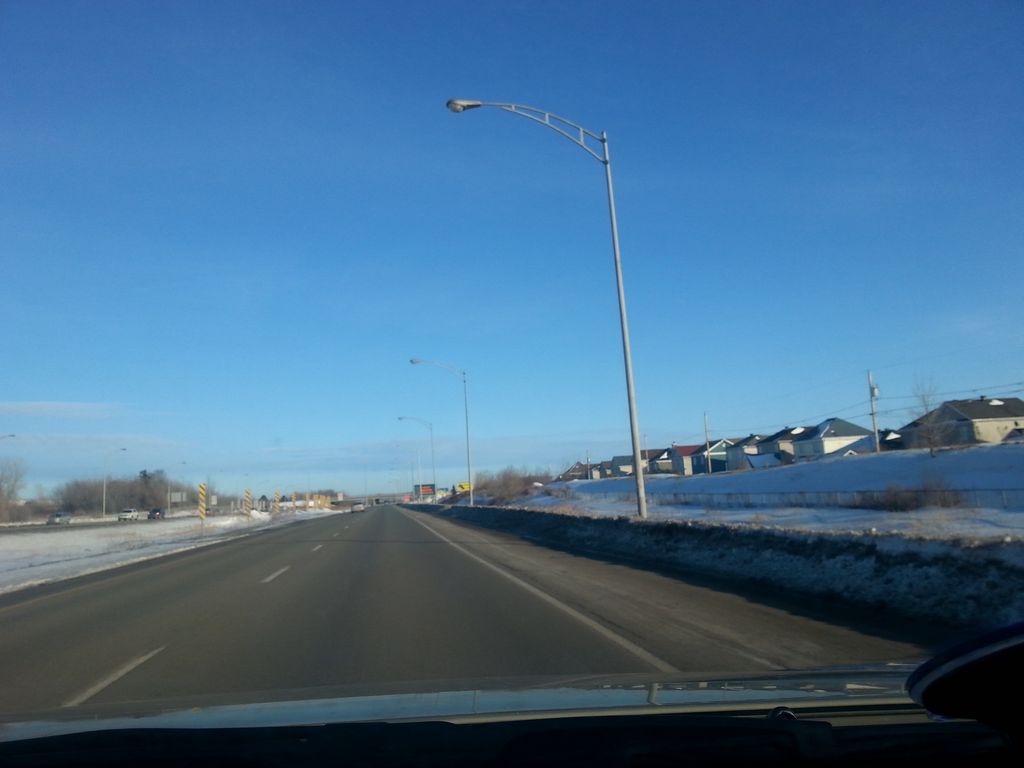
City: quebec_city